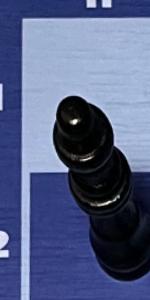
Label: Queen_Black